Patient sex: M
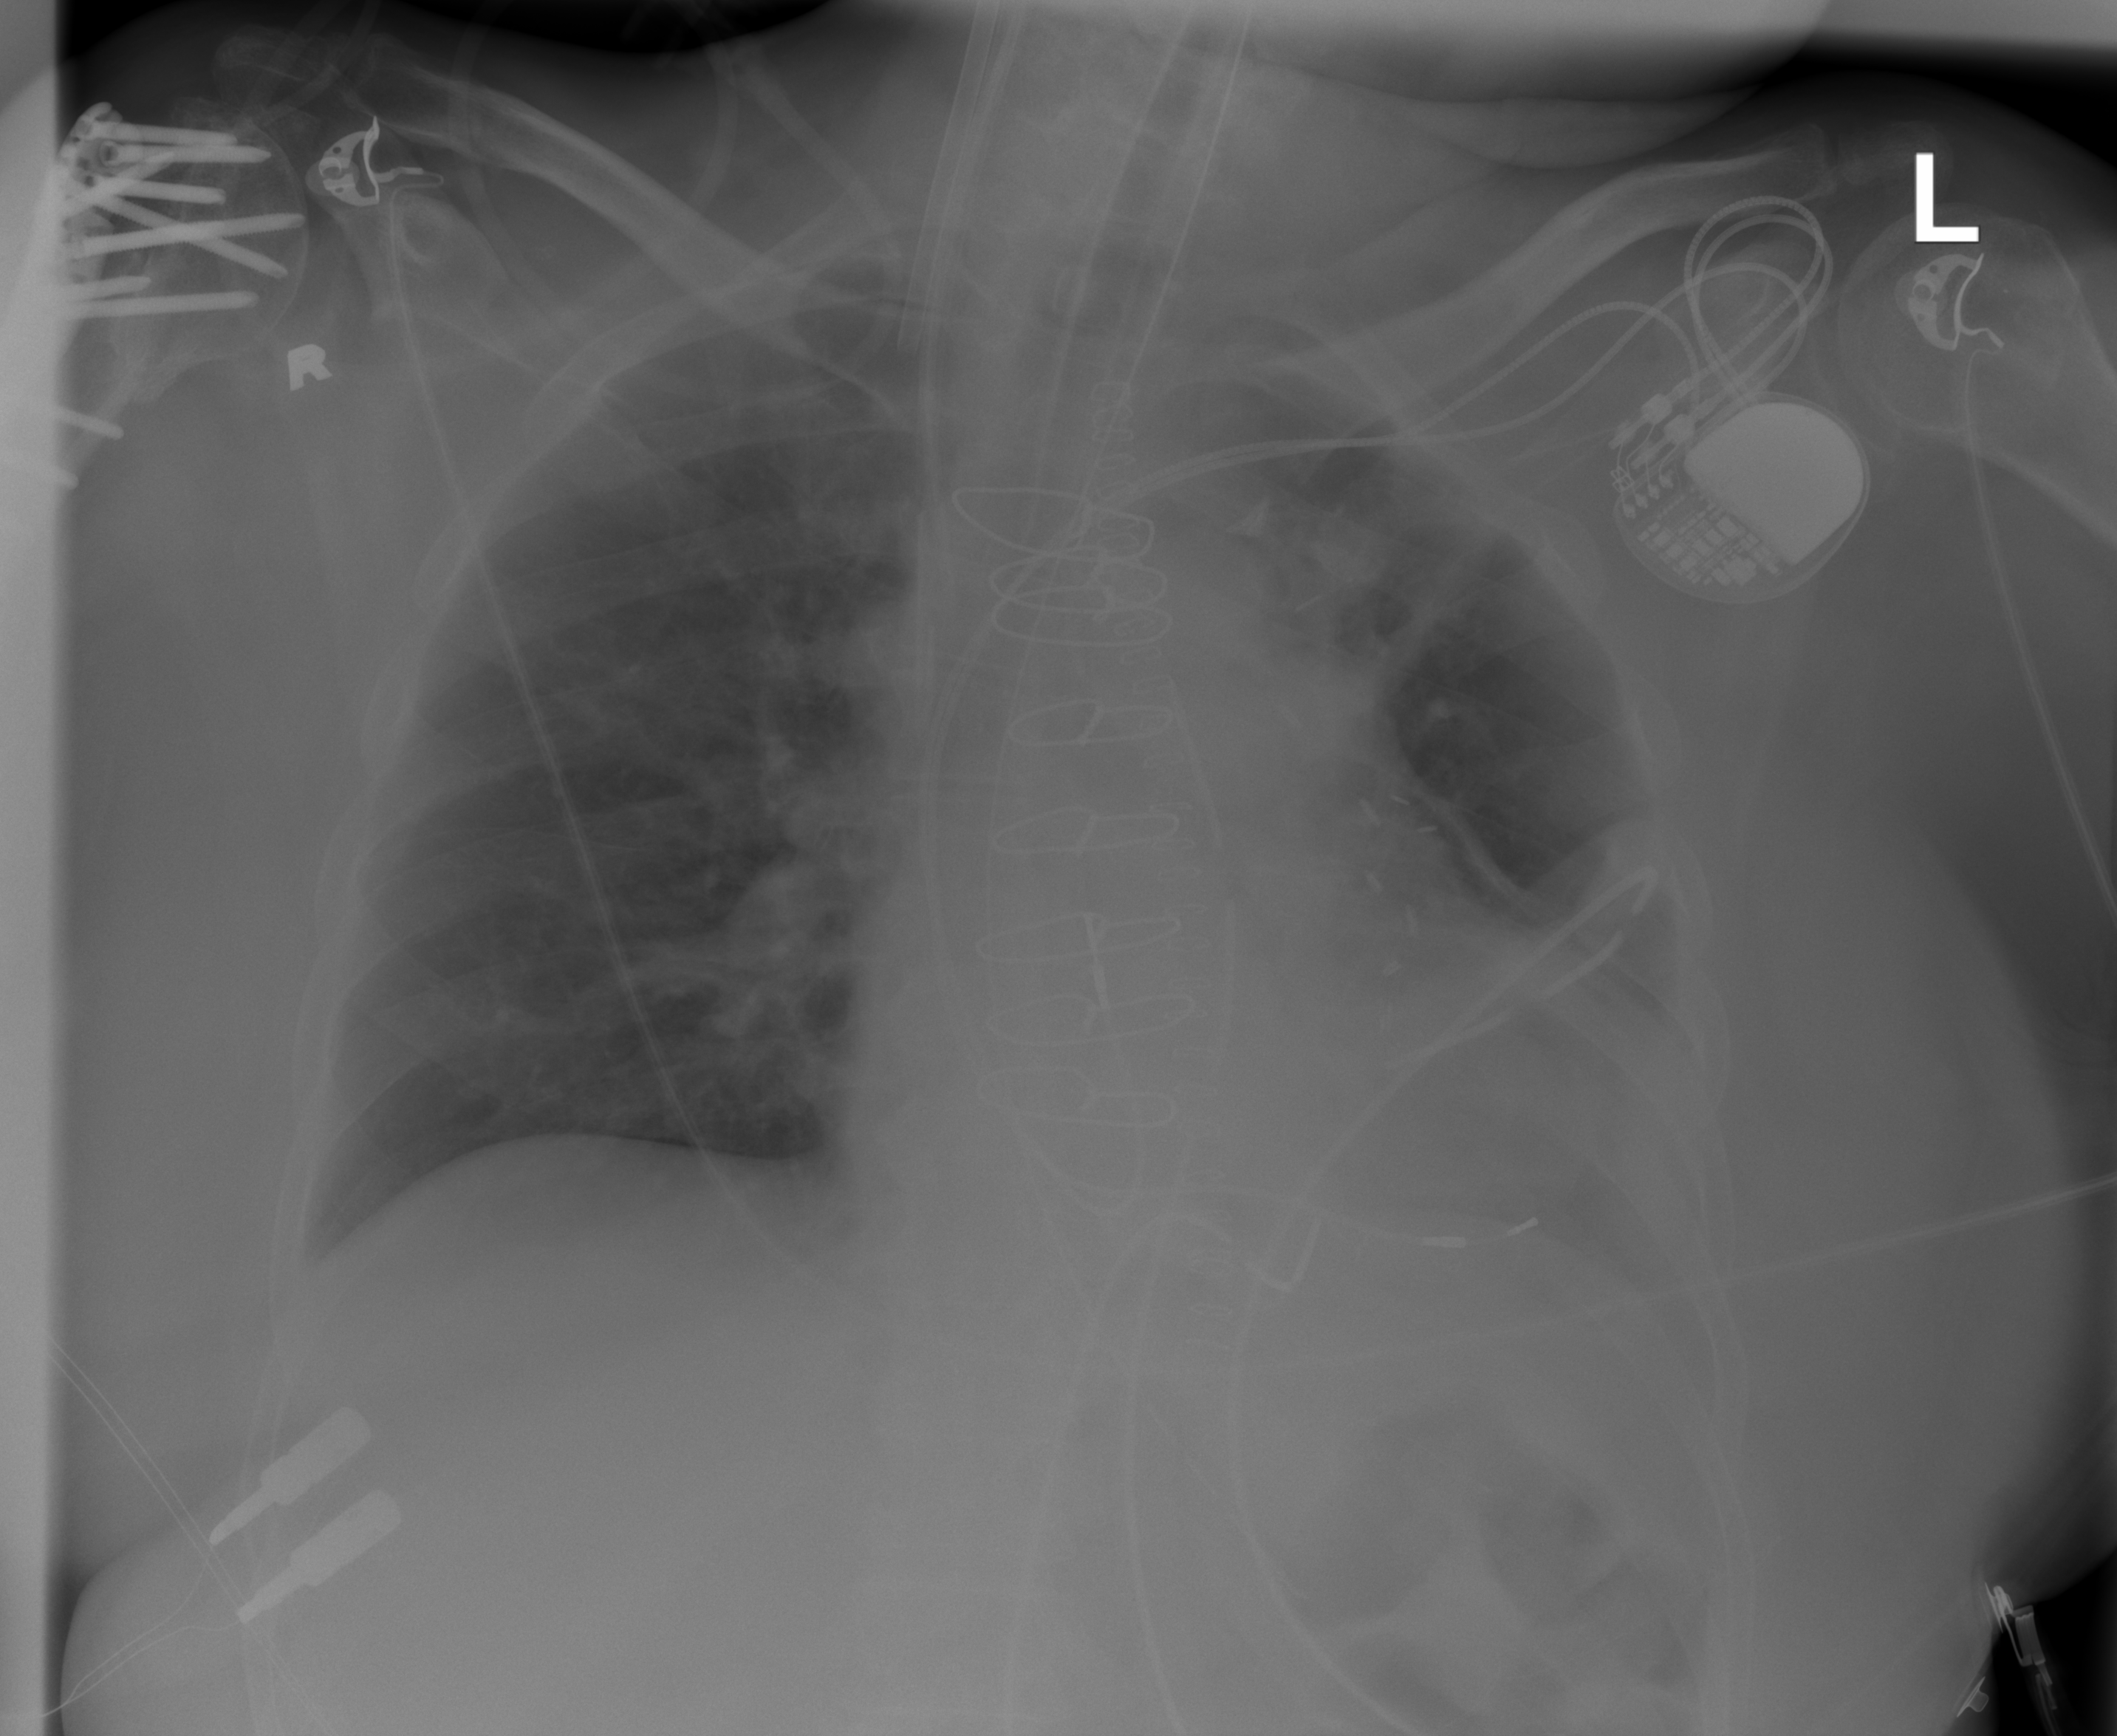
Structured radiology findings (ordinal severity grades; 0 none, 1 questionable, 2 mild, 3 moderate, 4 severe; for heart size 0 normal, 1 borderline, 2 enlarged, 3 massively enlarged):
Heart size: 2
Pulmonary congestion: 0
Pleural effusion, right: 0
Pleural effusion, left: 2
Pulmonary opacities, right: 0
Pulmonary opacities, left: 0
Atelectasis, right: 2
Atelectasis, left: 2